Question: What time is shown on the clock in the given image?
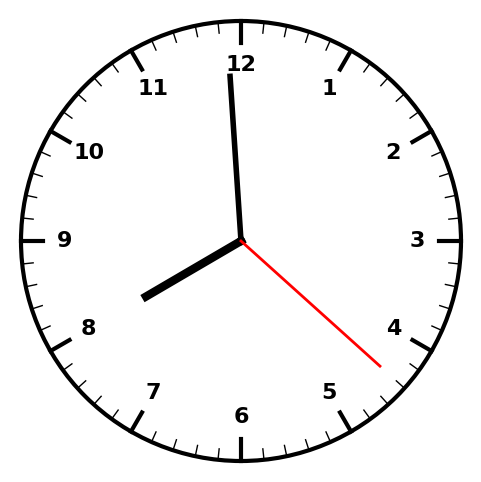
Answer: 07:59:22